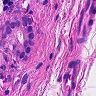
Metastatic tissue present: yes